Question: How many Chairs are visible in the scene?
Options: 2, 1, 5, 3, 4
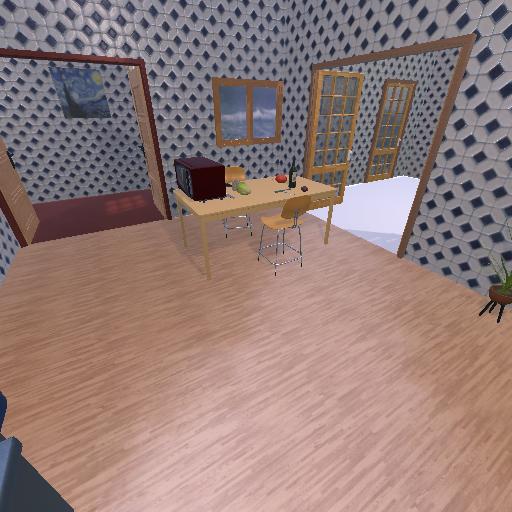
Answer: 2